Question: How would I go about creating the following layout using tablelayout? Column spanning is straightforward, but I haven't found any clear guidance on row spanning.

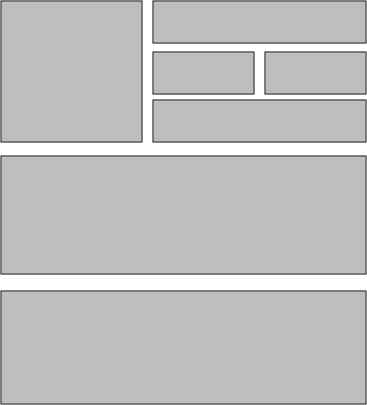
Answer: You cannot do this directly, but will have to use nested layouts instead. In your case, using nested TableLayouts will be very inefficient though, so you should use a combination of other layouts.
Try something like:
'''
LinearLayout with vertical orientation (1)
LinearLayout with a horizontal orientation (2)
Box like view + LinearLayout with vertical orientation (3)
Row 1
LinearLayout with horizontal orientation (4)
The Two Views
Row 3
Your other large view
Your other other large View
'''
Here's a color coded version of your layout (each color is a new parent Layout)